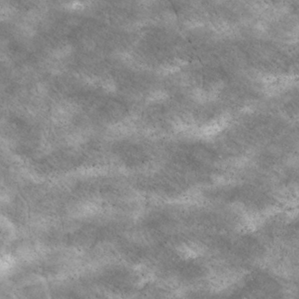
Label: non_frost